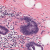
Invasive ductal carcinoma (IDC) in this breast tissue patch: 0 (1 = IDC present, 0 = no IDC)